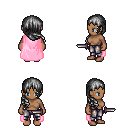
a pixel art fantasy rpg character, female body template, human, dark skin, pink cape, metal pants, gray right-swept hairstyle, dagger, four views (front, back, left, right), 2x2 character sprite sheet, small pixel art, hard edges, no anti-aliasing